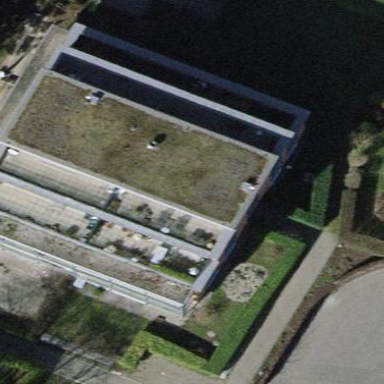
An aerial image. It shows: Building with flat roof.